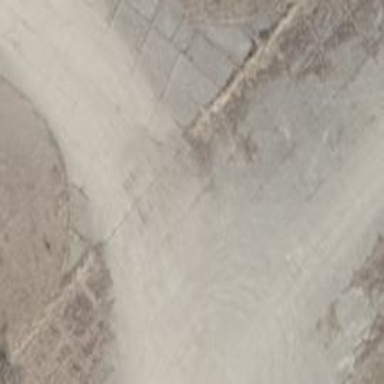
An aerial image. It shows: Concrete service road.